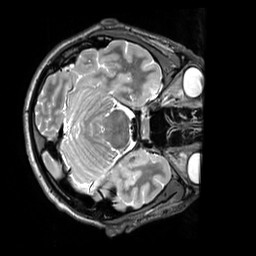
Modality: T2w
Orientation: axial
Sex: male
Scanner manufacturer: siemens
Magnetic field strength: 3 T
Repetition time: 3.2 s
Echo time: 0.409 s